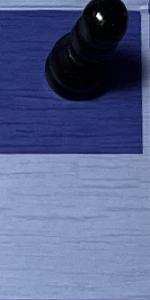
Label: Empty